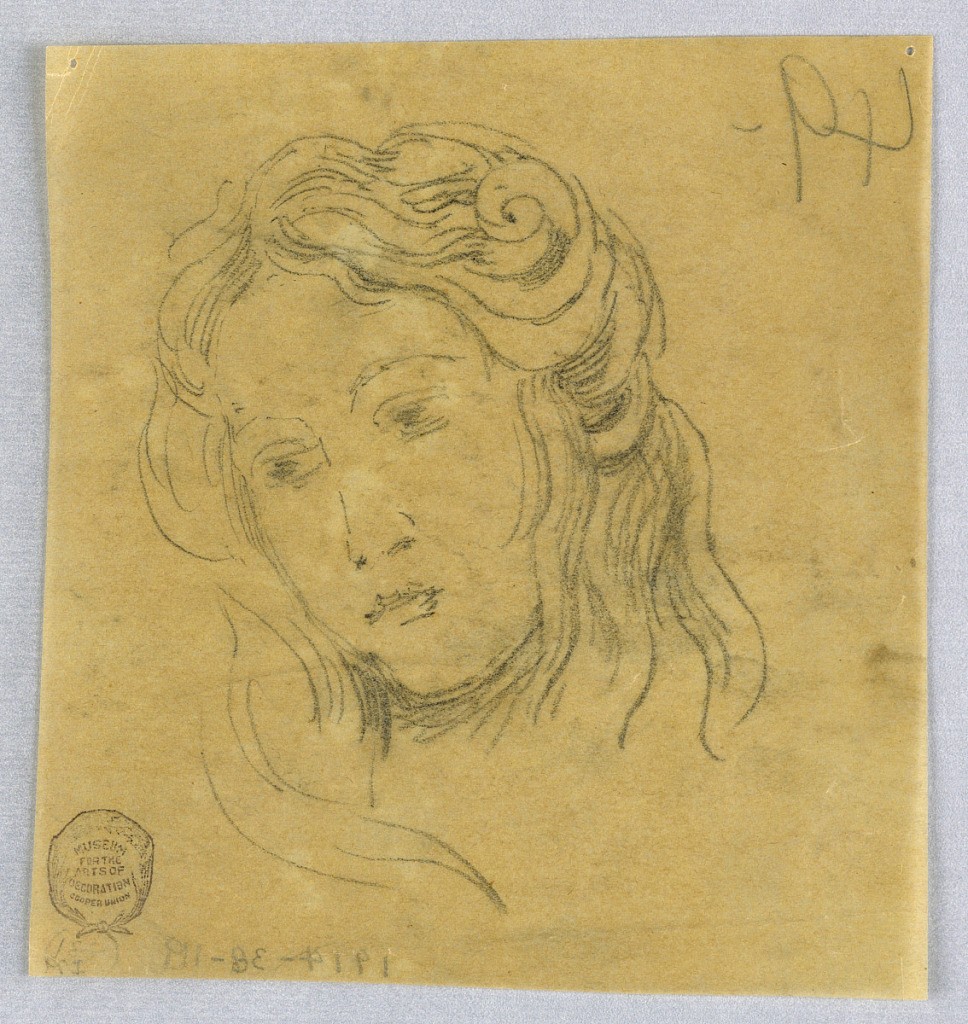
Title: Sketch of Woman's Head
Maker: Francis Augustus Lathrop, American, 1849–1909
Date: ca. 1895
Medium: Graphite on tracing paper
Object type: Drawing
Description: Woman's face seen from the front, turned slightly to the left.